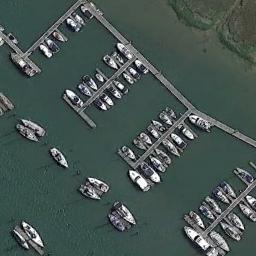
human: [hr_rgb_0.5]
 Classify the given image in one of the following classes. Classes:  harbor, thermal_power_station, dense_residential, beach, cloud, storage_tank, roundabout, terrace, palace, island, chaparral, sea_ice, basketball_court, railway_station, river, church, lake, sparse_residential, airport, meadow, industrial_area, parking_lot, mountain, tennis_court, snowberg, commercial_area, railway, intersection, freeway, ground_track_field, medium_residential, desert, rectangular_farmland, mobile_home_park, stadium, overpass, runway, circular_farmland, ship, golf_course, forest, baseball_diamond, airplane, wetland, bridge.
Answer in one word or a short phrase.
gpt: harbor